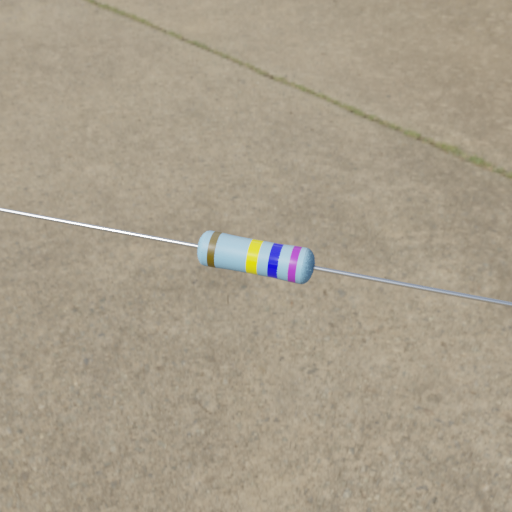
Resistor colour bands (in order): brown, yellow, blue, violet